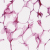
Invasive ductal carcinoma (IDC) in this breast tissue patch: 0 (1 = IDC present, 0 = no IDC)